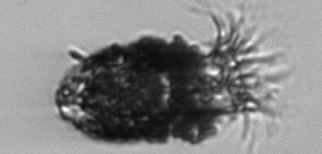
Label: Stenosemella_pacifica